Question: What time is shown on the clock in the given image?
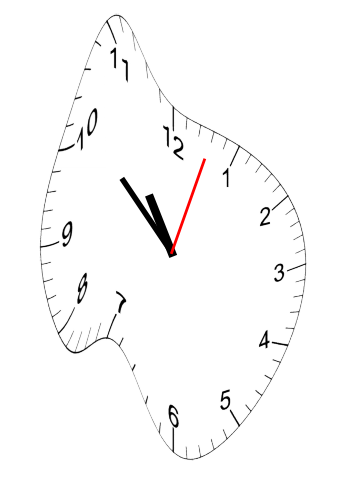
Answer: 10:52:03